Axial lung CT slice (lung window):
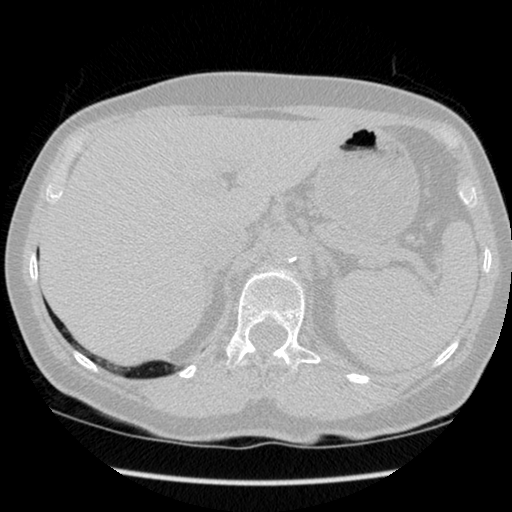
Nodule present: no